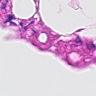
Metastatic tissue present: no